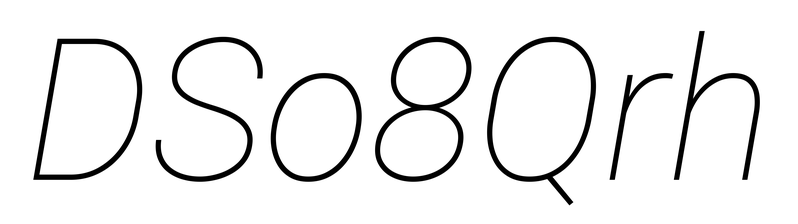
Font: Roboto-Italic_Thin_Italic